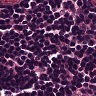
Metastatic tissue present: no